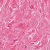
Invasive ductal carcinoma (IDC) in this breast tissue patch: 0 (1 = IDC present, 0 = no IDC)